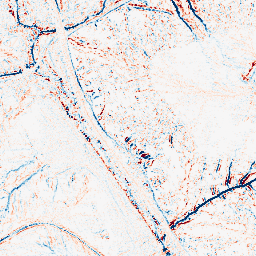
Category: edge_preserving
Decomposition family: median
Decomposition parameters: size: 5
Upsampling method: quadratic
Upsampling parameters: scale: 2
Upsampling scale: 2